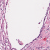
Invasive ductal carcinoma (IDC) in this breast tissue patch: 0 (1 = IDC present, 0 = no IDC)